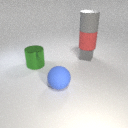
large green metal cylinder behind large blue rubber sphere